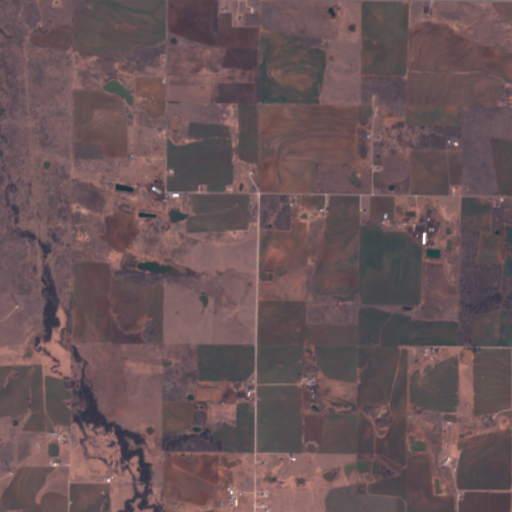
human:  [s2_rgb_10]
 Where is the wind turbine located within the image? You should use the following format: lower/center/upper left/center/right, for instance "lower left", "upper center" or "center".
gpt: The wind turbine is located in the lower left of the image.
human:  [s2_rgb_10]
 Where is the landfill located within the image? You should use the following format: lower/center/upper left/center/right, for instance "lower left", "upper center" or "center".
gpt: There is no landfill in the image.